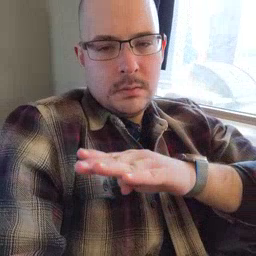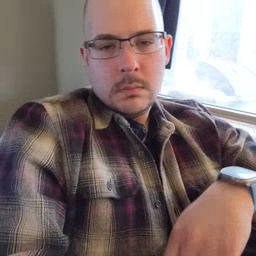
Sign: elephant